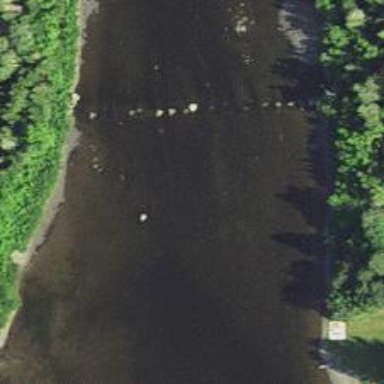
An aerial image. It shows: Beautiful river scene.